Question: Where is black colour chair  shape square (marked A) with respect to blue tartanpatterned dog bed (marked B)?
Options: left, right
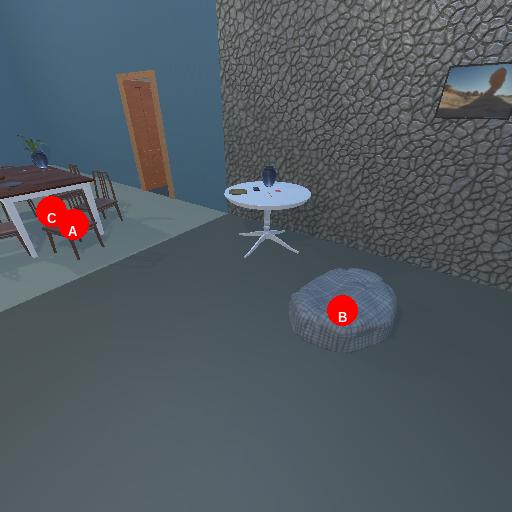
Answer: left